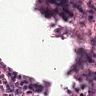
Metastatic tissue present: no